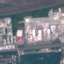
Land use / land cover class: Industrial